Question: I have a jQuery based slider that updates an input box. The angular handle for the input box's content is not getting updated when slider moves though the value is updated (as shown in image)
:
'''
<form ng-app="myApp" ng-controller="myController" ng-submit="readData()" >
<input type="text" id="amount" value="3-7" ng-model="duration" ng-init="duration='3-7'" >
<button type="submit" value="Submit">Submit</button>
</form>
<div id="slider-range">
<script>
$(function() {
$( "#slider-range" ).slider({
range: true,
min: 0,
max: 15,
values: [ 3, 7 ],
slide: function( event, ui ) {
$( "#amount" ).val( ui.values[ 0 ] + " - " + ui.values[ 1 ] );
}
});
});
</script>
</div>
<script type="text/javascript" >
var app = angular.module('myApp', []);
app.controller('myController', function ($scope, $http, $templateCache, $interval, $timeout) {
$scope.readData = function () {
alert($scope.duration); // always show the init value i.e. 3-7
};
});
</script>
'''

: To investigate further, I am posting the whole code.
'''
<html>
<head lang="en">
<meta charset="UTF-8">
<link rel="stylesheet" href="//code.jquery.com/ui/1.11.2/themes/smoothness/jquery-ui.css">
<script src="//code.jquery.com/jquery-1.10.2.js"></script>
<script src="//code.jquery.com/ui/1.11.2/jquery-ui.js"></script>
<script type="text/javascript" src="js/angular.js"></script>
<title></title>
</head>
<body >
<form ng-app="myApp" ng-controller="myController" ng-submit="readData()" >
<input type="text" id="amount" value="3-7" ng-model="duration" ng-init="duration='3-7'" >
<button type="submit" value="Submit">Submit</button>
</form>
<div id="slider-range">
<script>
</script>
</div>
<script type="text/javascript" >
var app = angular.module('myApp', []);
app.controller('myController', function ($scope, $http, $templateCache, $interval, $timeout) {
$scope.readData = function () {
alert($scope.duration);
};
});
$(function() {
$( "#slider-range" ).slider({
range: true,
min: 0,
max: 15,
values: [ 3, 7 ],
slide: function( event, ui ) {
$( "#amount" ).val( ui.values[ 0 ] + " - " + ui.values[ 1 ] );
}
});
});
</script>
</body>
'''
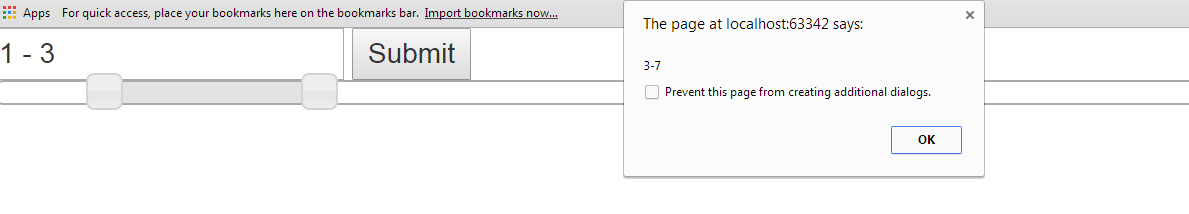
Answer: You would need to call a digest cycle manually using '$apply'.
Actually, AngularJS makes one thing pretty clear. It will account for only those model changes which are done inside AngularJS' context (i.e. the code that changes models is wrapped inside '$apply()'). Angular's built-in directives already do this so that any model changes you make are reflected in the view. However, if you change any model outside of the Angular context, then you need to inform Angular of the changes by calling '$apply()' manually. It's like telling Angular that you are changing some models and it should fire the watchers so that your changes propagate properly.
'''
slide: function(event, ui) {
$('[ng-controller="myController"]').scope().$apply(function() {
$('[ng-controller="myController"]').scope().duration = ui.values[0] + " - " + ui.values[1];
});
}
'''
<URL>